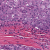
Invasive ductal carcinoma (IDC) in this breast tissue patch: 0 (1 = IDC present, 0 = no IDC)